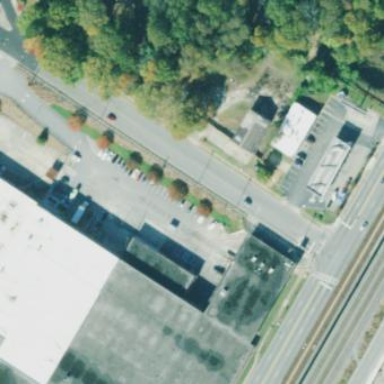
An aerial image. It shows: Retail area.